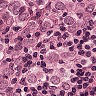
Metastatic tissue present: yes